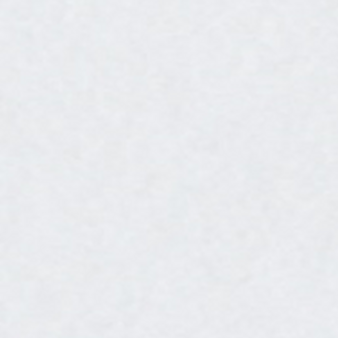
Label: other